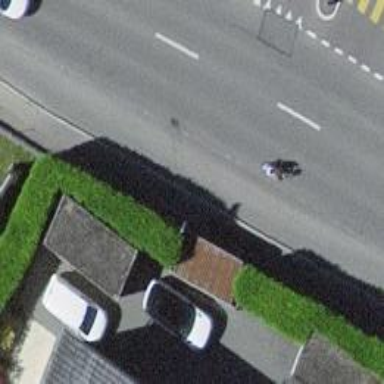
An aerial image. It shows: Bus stop with platform for public transport.